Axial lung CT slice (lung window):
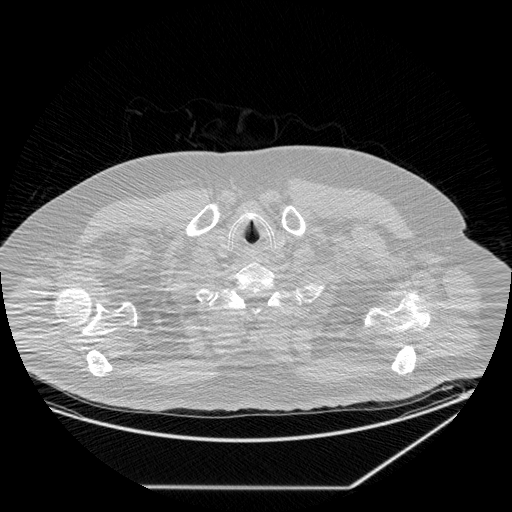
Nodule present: no